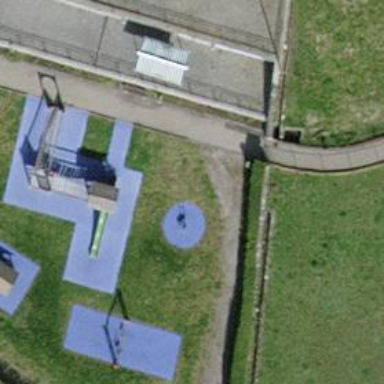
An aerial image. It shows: Springy playground.